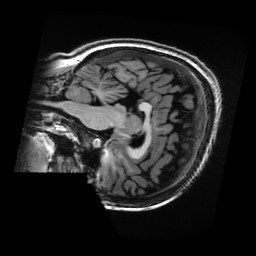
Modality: T1w
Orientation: sagittal
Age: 20
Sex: female
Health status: healthy
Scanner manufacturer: ge
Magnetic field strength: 3 T
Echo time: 0.0052 s